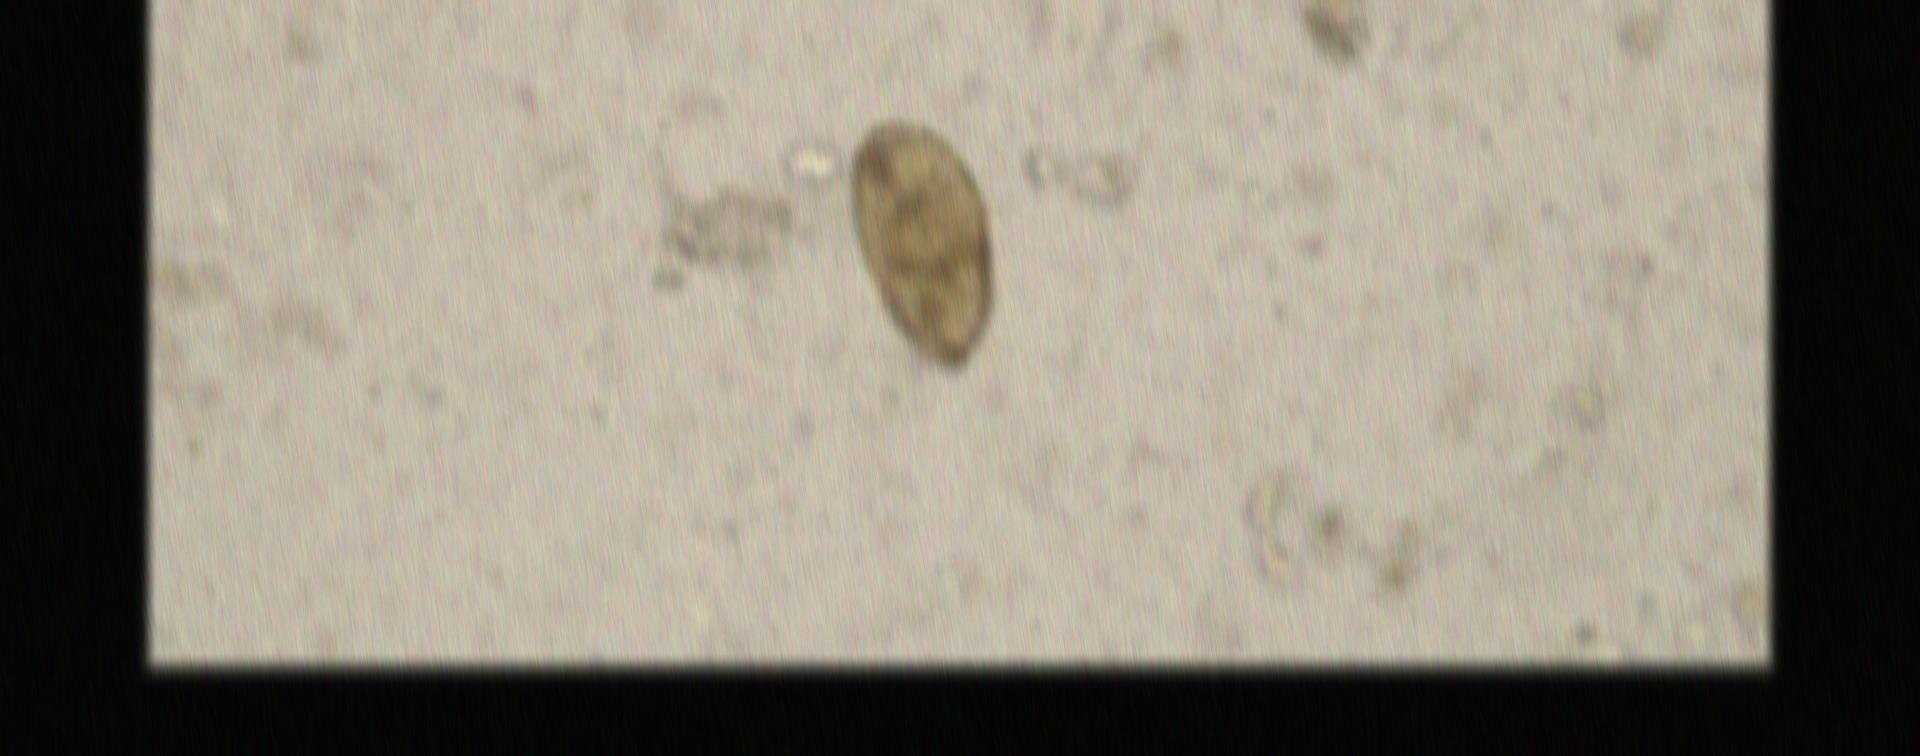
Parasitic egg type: Paragonimus spp